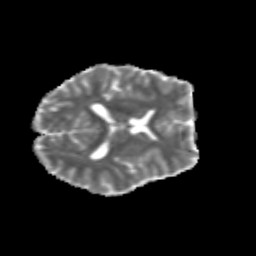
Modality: MD
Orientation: axial
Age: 20
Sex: male
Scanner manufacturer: siemens
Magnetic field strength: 3 T
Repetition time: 3.5 s
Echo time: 0.125 s